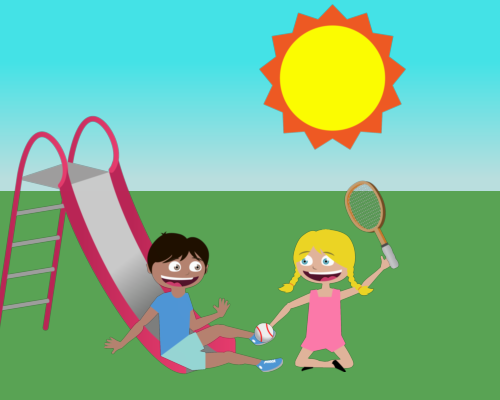
there is a sun in center and a big slide far left with boy at the end of slide legs out baseball at his foot then girl yoga style one arm up with racket other hand low behind baseball kids same level and close so platform of slide is above skyline and kids under